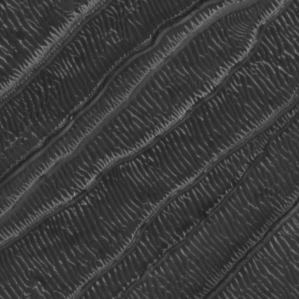
Label: frost